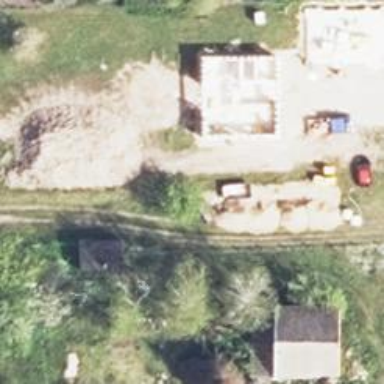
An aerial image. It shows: Driveway leading to service road.